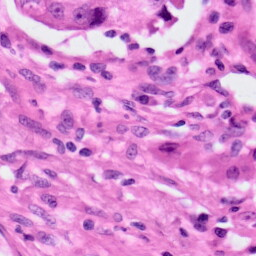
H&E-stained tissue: Lung